Question: How to put numbers of column one of the file on the circles:
'''
plot 'alias_SCN' using 2:3 with circles
'''
This is some of entreis
'''
1 50 91.66
2 45 83.66
3 55 83.66
4 40 75
5 50 75
6 60 75
7 35 83.66
8 65 83.66
9 25 83.66
10 30 75
'''
Now what I am looking for is to put the numbers of column one on related circle.

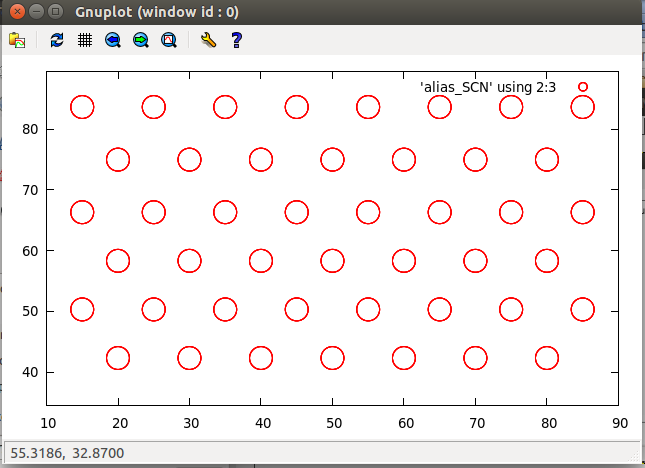
Answer: Use the 'test' command to find out which points are supported for each terminal (see e.g. <URL>. For the 'wxt' terminal you can use 'pointtype 6'.
To put a label above the point, use the 'labels' plotting style
'''
plot 'alias_SCN' using 2:3:(sprintf('%d', $1)) with labels offset 0,1 point pointtype 6 pointsize 2
'''
If you want more control over the circles, you can also use the 'circles' plotting style, in which case you must use two plot commands to get also the labels:
'''
plot 'alias_SCN' using 2:3:(0.2) with circles, '' using 2:3:(sprintf('%d', $1)) with labels offset 0,1
'''
The third column for the circles gives the radius, here a fixed radius of '0.2'.